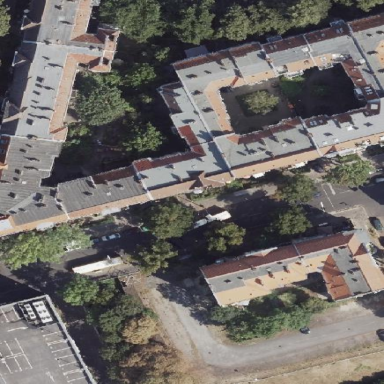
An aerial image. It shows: Unique apartment building with double saltbox roof shape.